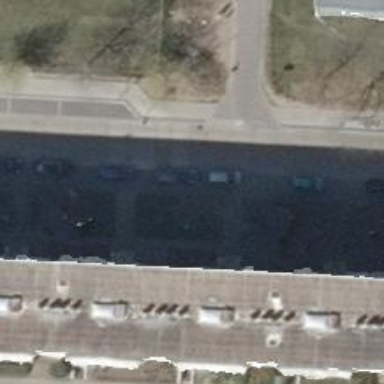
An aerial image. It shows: Residential road with asphalt surface. There are sidewalks on both sides and parallel parking lanes on the right.